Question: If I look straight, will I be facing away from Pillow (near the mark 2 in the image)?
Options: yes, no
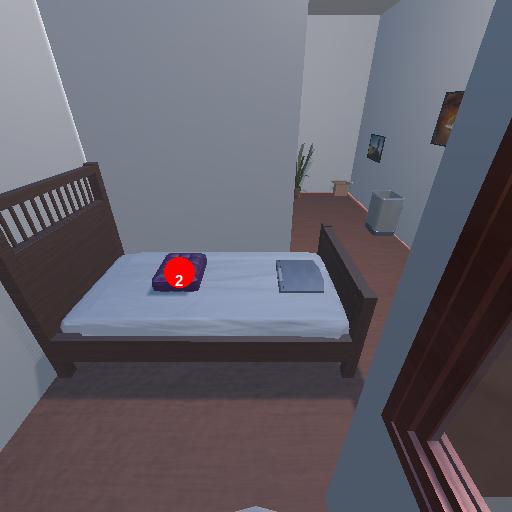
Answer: yes